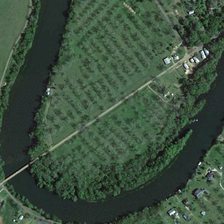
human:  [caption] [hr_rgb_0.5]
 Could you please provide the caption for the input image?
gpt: both sides of the river are green wheat fields .

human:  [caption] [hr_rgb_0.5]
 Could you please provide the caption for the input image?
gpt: there are some white roof houses near the farm .

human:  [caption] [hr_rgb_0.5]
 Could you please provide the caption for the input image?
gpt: there are some white roof houses near the farm .

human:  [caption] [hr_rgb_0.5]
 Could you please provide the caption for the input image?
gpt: both sides of the river are green wheat fields .

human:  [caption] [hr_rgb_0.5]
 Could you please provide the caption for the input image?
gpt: there are some white roof houses near the farm .